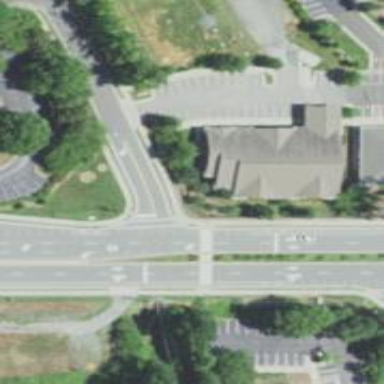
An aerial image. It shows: Marked road crossing.